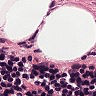
Metastatic tissue present: no